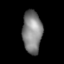
Tissue: lung
Cell type: Fibroblasts
Senescence score: 0.563
Nuclear area (px): 803
Mean DAPI intensity: 130.448